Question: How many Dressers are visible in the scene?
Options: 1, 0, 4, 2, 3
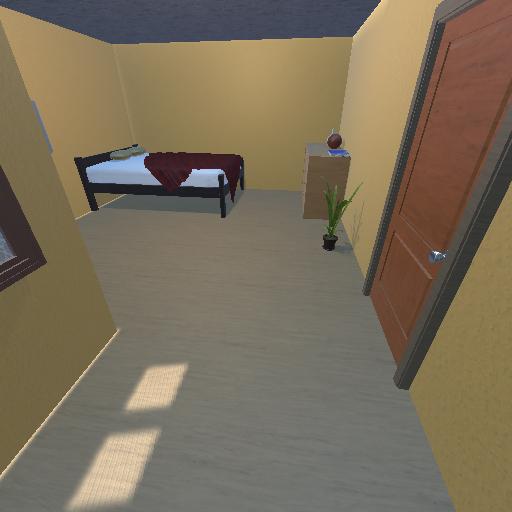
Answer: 1